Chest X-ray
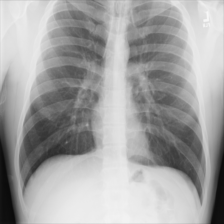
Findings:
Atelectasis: negative
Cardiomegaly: negative
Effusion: negative
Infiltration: negative
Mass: negative
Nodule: negative
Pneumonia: negative
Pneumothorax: negative
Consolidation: negative
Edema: negative
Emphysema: negative
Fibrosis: negative
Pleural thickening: negative
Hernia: negative